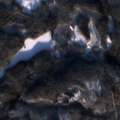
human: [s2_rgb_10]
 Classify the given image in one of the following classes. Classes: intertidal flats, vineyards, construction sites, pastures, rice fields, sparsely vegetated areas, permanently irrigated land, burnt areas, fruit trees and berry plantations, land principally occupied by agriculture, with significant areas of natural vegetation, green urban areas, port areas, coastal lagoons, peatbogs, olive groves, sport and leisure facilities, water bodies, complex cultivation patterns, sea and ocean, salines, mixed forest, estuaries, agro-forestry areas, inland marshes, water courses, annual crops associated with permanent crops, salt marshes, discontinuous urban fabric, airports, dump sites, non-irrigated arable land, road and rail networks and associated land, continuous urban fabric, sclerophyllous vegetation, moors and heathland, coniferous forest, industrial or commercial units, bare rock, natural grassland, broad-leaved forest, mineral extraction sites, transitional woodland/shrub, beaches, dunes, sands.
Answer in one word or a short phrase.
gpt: coniferous forest, mixed forest